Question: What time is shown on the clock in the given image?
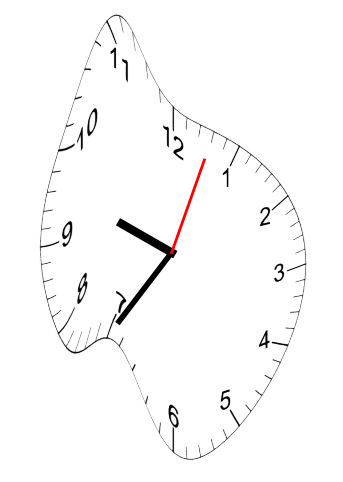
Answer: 09:35:03